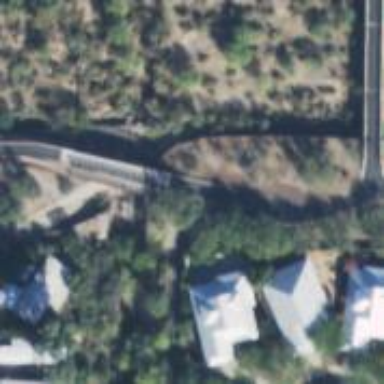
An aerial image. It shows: Asphalt cycleway on bridge.